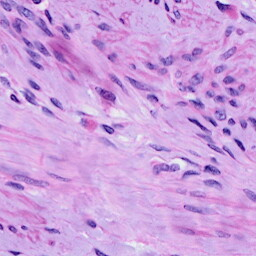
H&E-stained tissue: Cervix